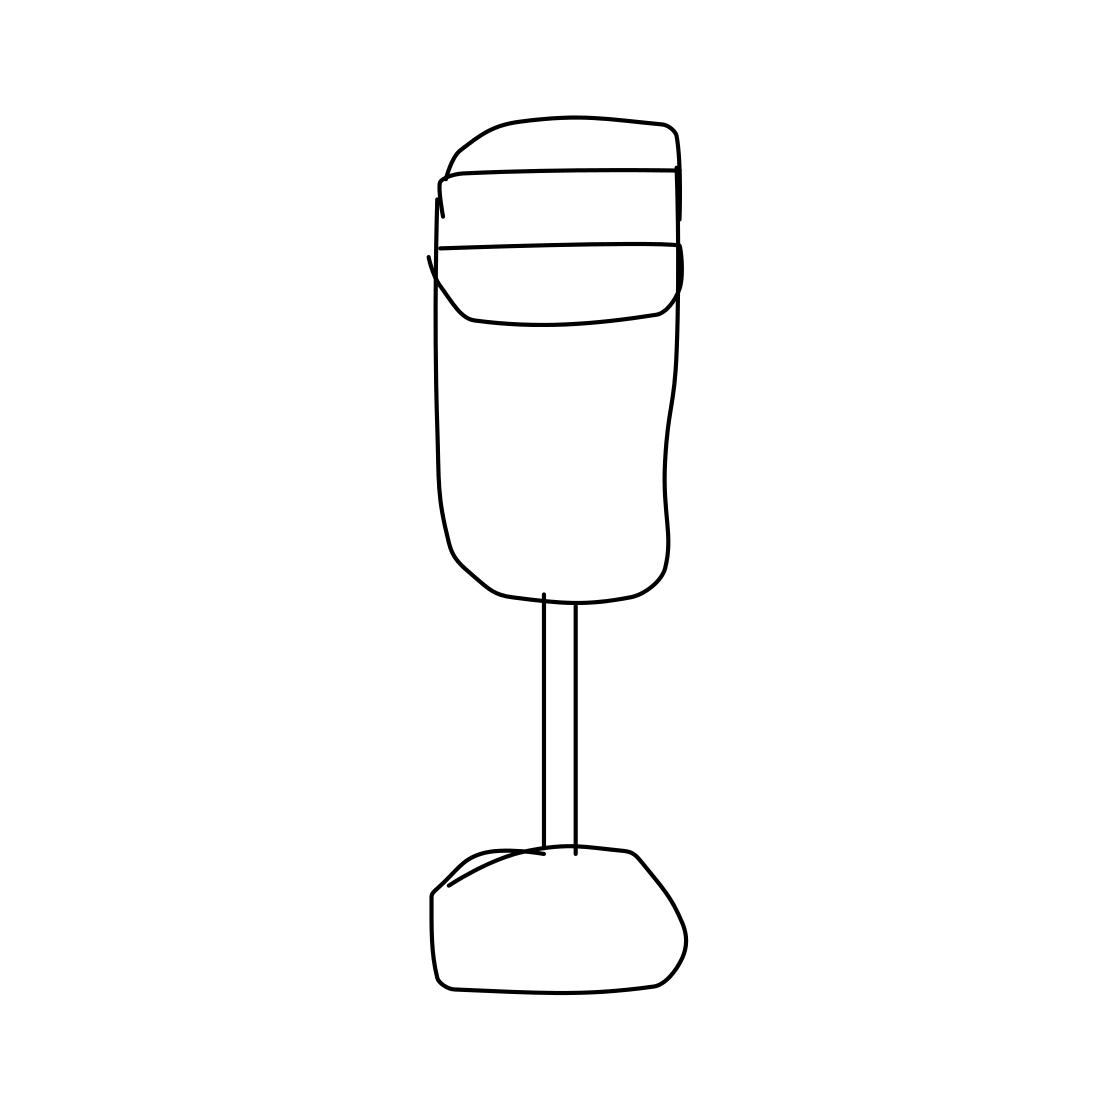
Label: wineglass